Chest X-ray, AP view. Patient: 21 years old, sex F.
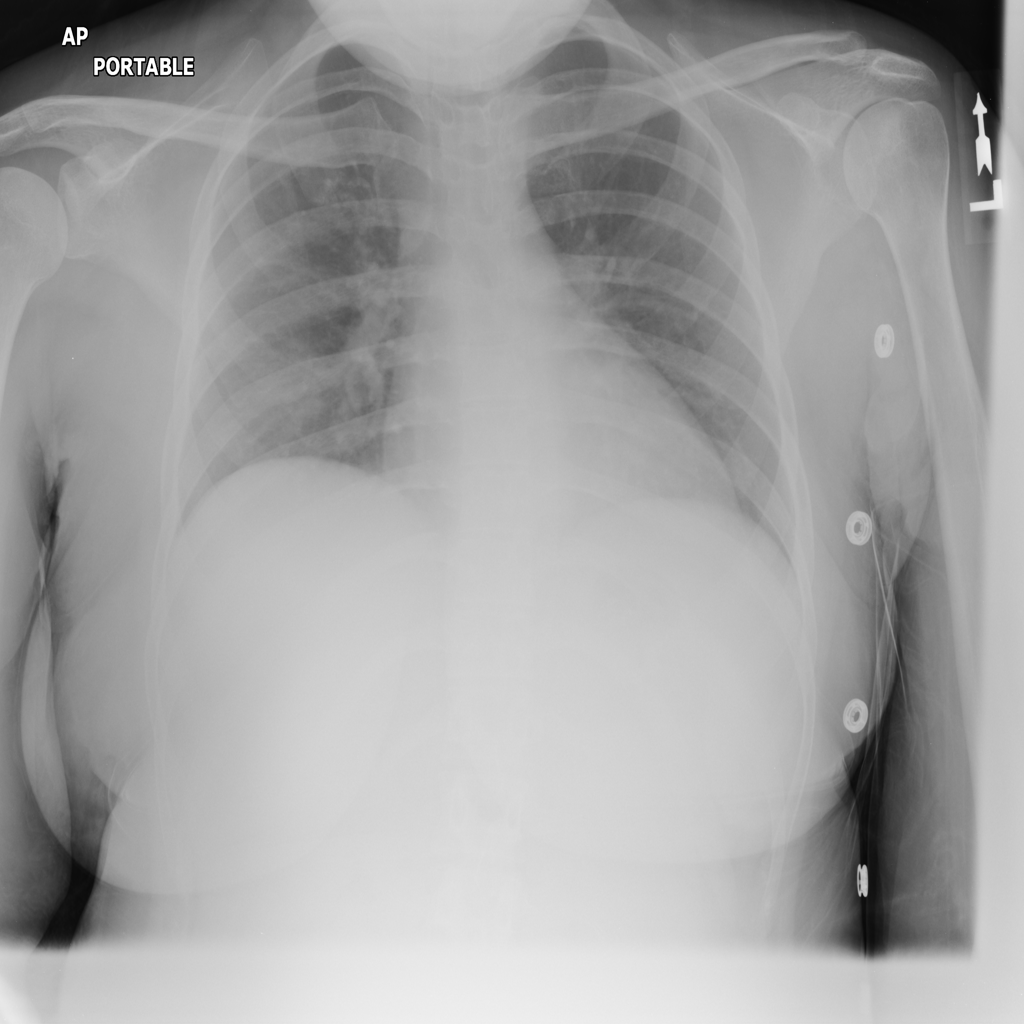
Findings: No Finding